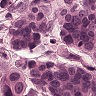
Metastatic tissue present: yes